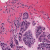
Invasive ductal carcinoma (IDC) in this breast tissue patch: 0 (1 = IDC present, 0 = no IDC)